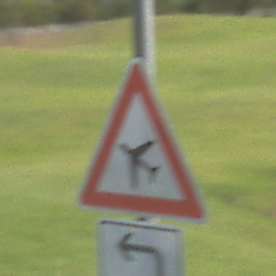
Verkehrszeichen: FlugbetriebRechts
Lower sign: RichtungsangabeDurchPfeile2
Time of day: MorningAfternoon
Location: Outdoor (Nature)
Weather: PartlyCloudy
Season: NotSpecified
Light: Natural